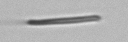
Label: fiber